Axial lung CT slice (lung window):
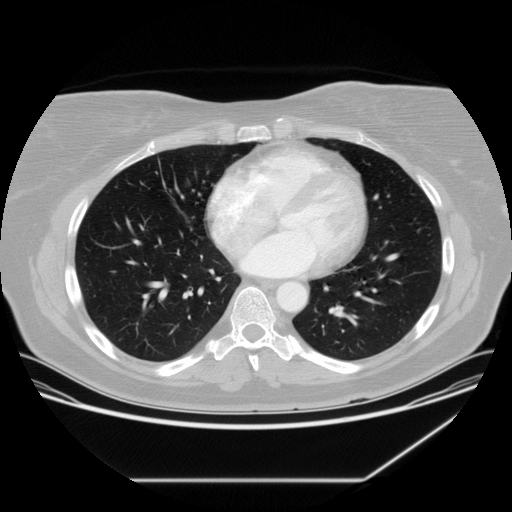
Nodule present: no